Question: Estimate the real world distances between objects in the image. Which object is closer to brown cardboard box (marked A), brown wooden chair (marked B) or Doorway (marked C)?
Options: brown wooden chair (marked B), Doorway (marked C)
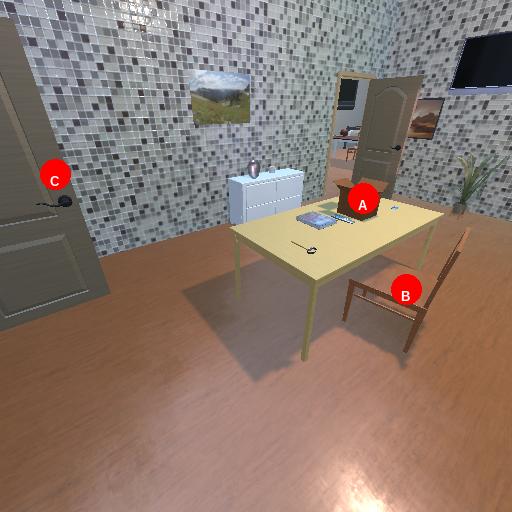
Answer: brown wooden chair (marked B)